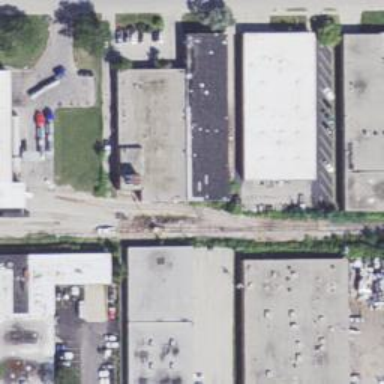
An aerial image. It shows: Rail spur service.